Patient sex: M
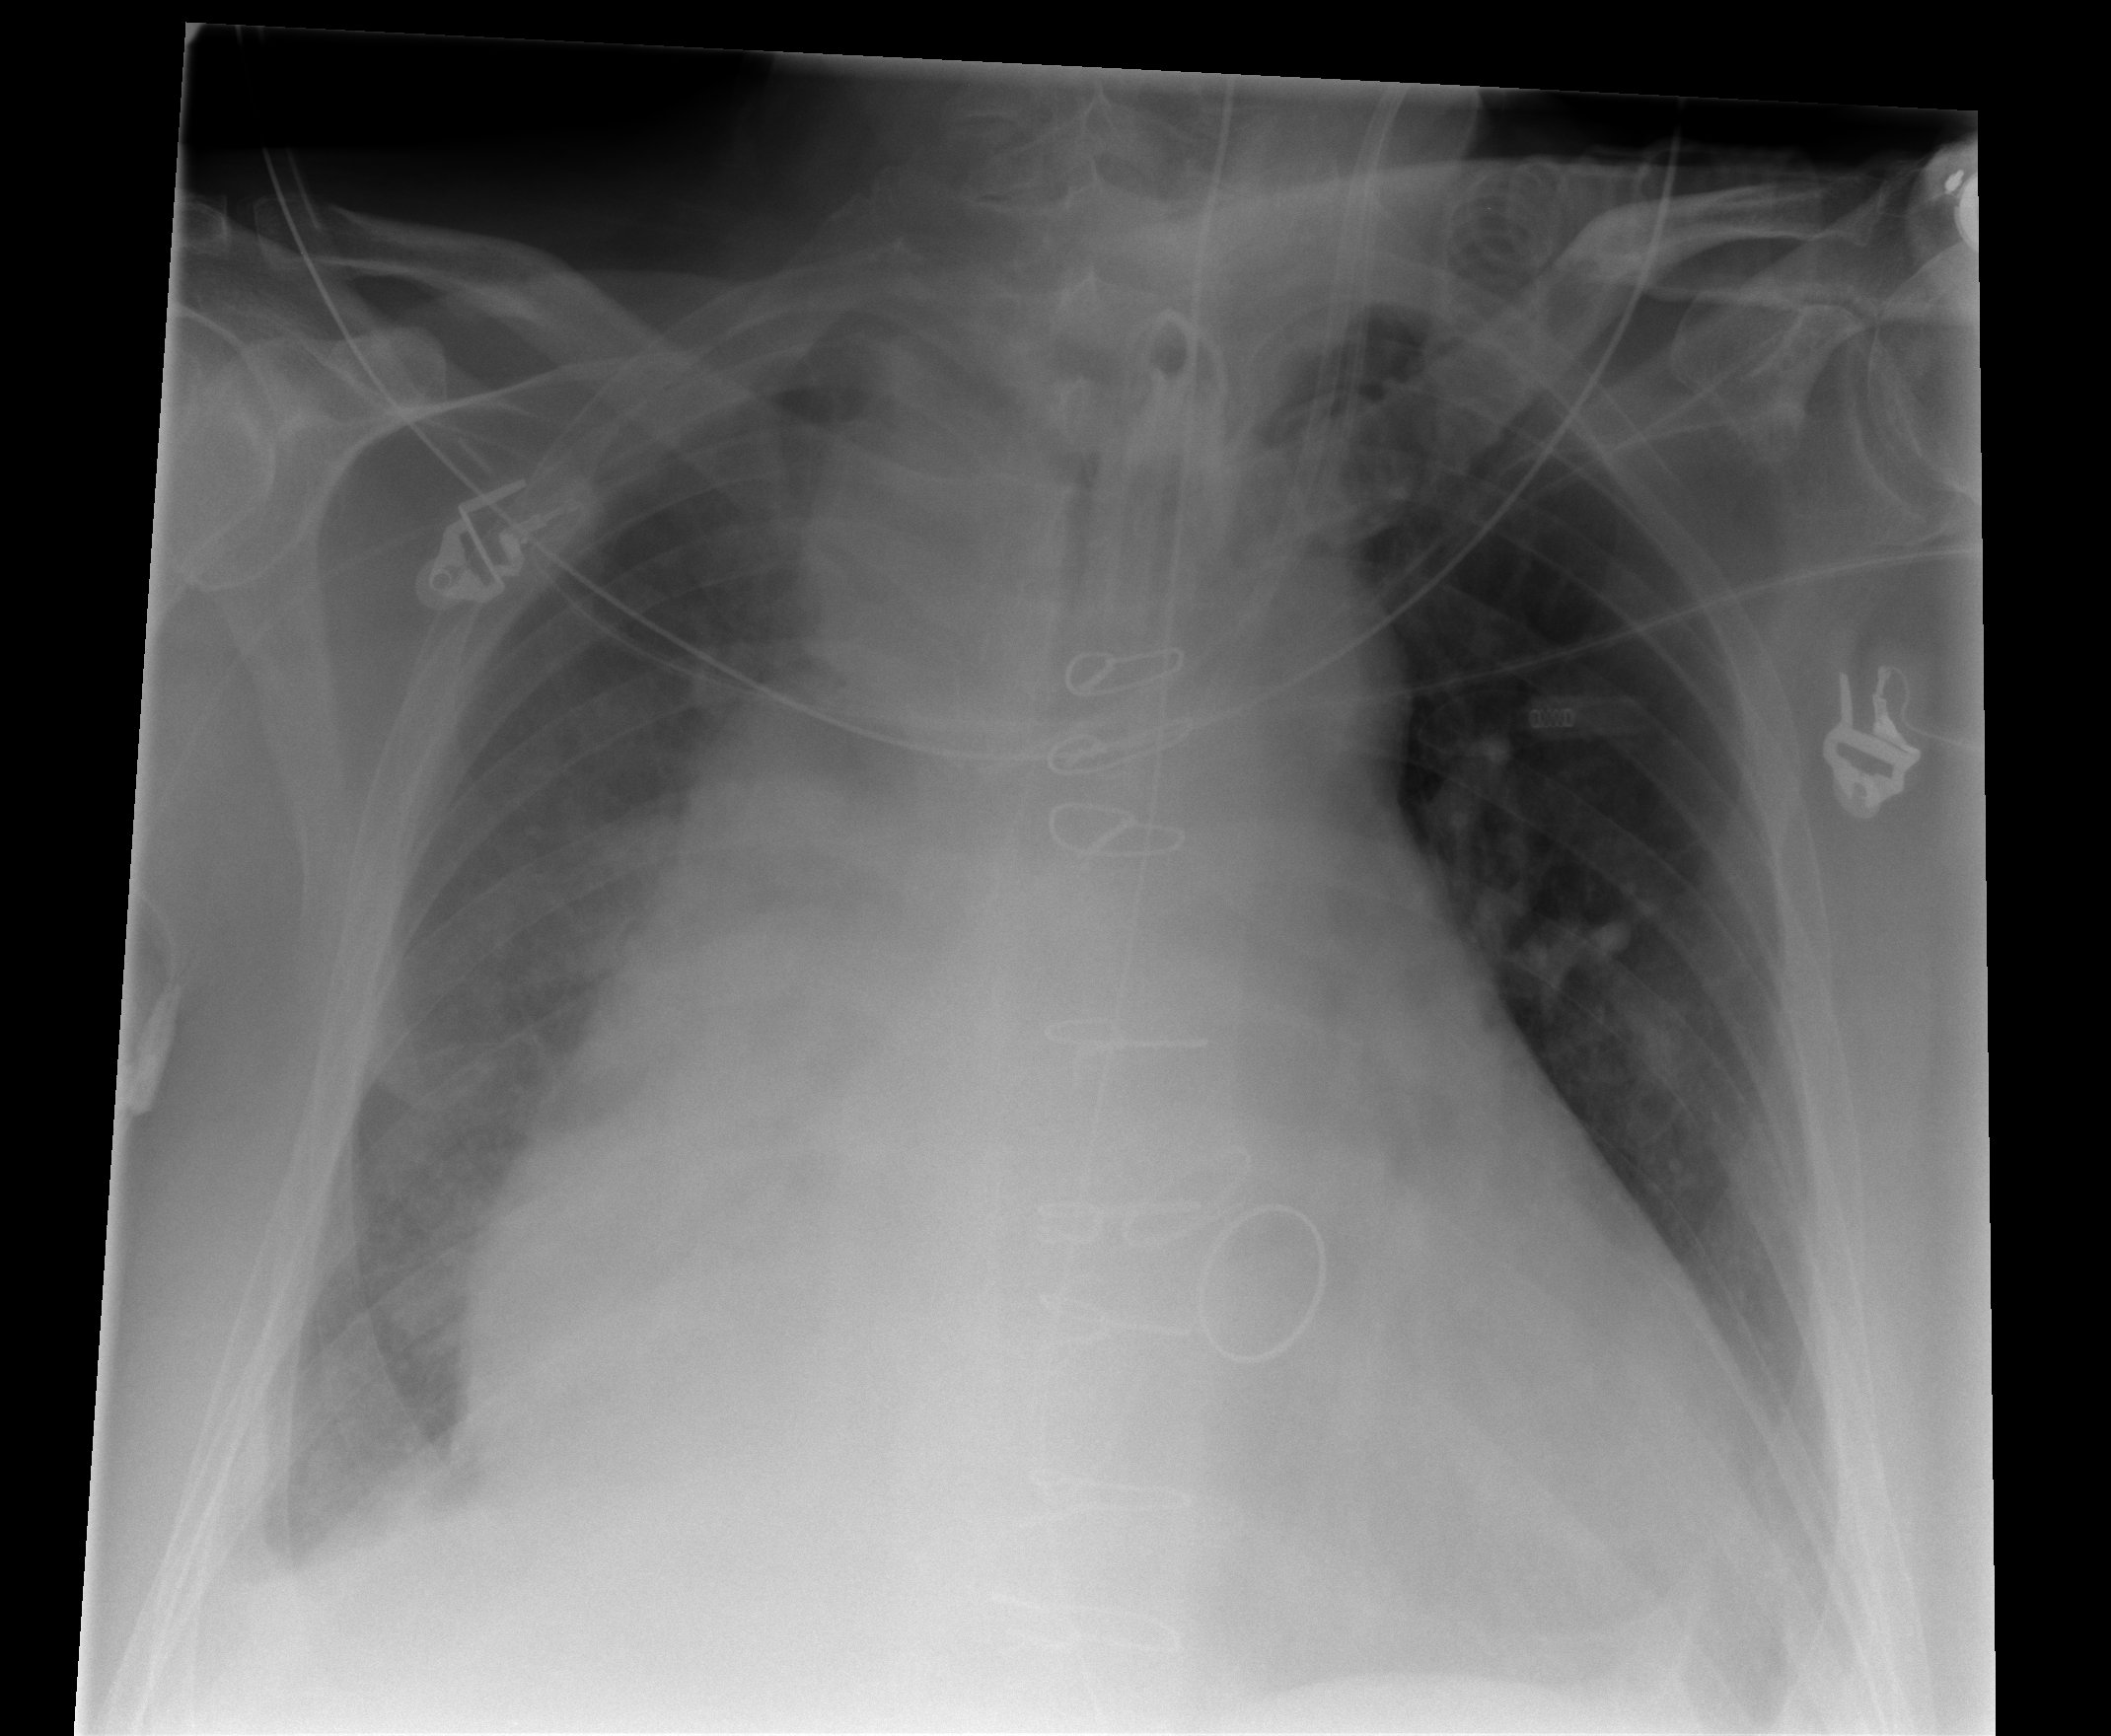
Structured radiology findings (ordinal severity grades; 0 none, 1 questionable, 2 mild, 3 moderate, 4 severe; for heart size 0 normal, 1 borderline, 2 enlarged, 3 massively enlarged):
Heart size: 3
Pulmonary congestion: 0
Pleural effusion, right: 2
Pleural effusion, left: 2
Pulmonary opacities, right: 2
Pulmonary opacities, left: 0
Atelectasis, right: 2
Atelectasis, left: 2